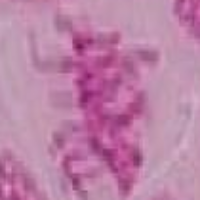
Label: metaphase